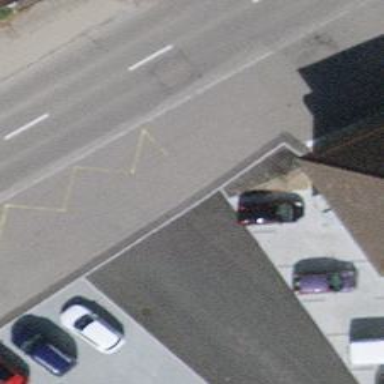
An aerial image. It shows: Bus stop with platform for public transport.